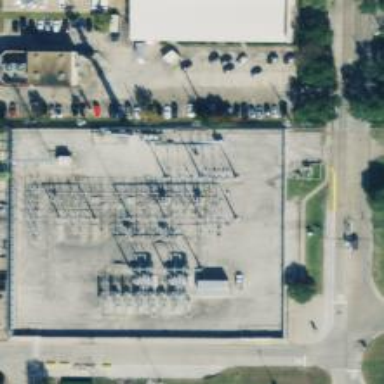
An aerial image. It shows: Switch used for power control.